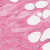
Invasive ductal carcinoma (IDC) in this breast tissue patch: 0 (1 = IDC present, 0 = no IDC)